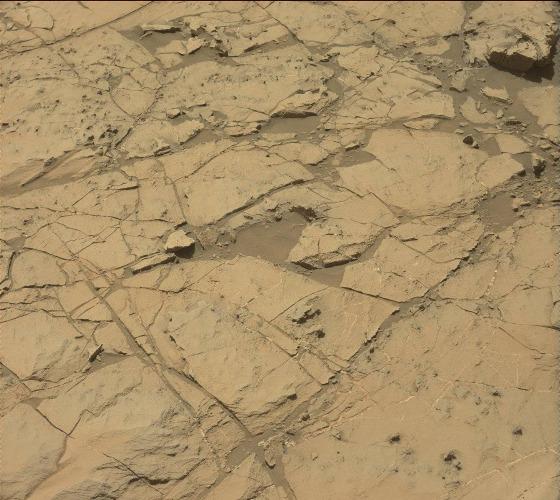
Terrain classes present: Bedrock, Gravel / Sand / Soil, Rock, Shadow